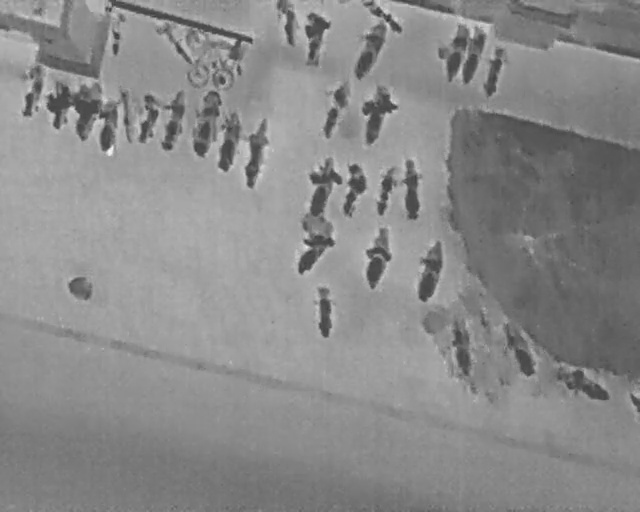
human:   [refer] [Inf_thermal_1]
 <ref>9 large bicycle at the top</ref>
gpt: <box>[[30, 8, 36, 18, 8], [41, 2, 48, 6, 2], [26, 21, 37, 26, 14], [30, 25, 40, 29, 14], [34, 27, 46, 32, 14], [45, 4, 53, 10, 6], [52, 7, 62, 12, 25], [47, 19, 57, 23, 19], [54, 18, 64, 25, 19]]</box>

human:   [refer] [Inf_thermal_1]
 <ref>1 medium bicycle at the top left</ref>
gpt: <box>[[15, 6, 21, 8, 2]]</box>

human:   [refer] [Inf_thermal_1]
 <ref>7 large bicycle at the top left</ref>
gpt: <box>[[1, 15, 9, 19, 7], [4, 17, 13, 22, 14], [8, 18, 18, 24, 14], [12, 22, 21, 27, 7], [15, 20, 24, 24, 170], [19, 21, 27, 25, 11], [22, 20, 31, 26, 16]]</box>

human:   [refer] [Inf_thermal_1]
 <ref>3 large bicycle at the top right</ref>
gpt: <box>[[65, 7, 75, 12, 13], [69, 8, 78, 12, 13], [72, 11, 81, 15, 13]]</box>

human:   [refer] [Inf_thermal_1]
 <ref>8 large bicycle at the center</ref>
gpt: <box>[[45, 32, 55, 39, 19], [50, 34, 59, 39, 11], [56, 35, 64, 39, 11], [59, 34, 69, 38, 176], [44, 46, 53, 51, 32], [53, 47, 64, 53, 8], [62, 50, 72, 55, 10], [46, 58, 54, 62, 178]]</box>

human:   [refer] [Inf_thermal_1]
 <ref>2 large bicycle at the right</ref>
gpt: <box>[[67, 65, 76, 69, 174], [76, 65, 85, 70, 160]]</box>

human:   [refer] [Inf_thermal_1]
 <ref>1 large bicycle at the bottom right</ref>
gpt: <box>[[86, 72, 95, 77, 118]]</box>